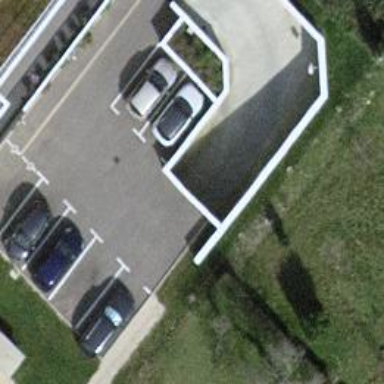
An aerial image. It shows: Parking entrance.